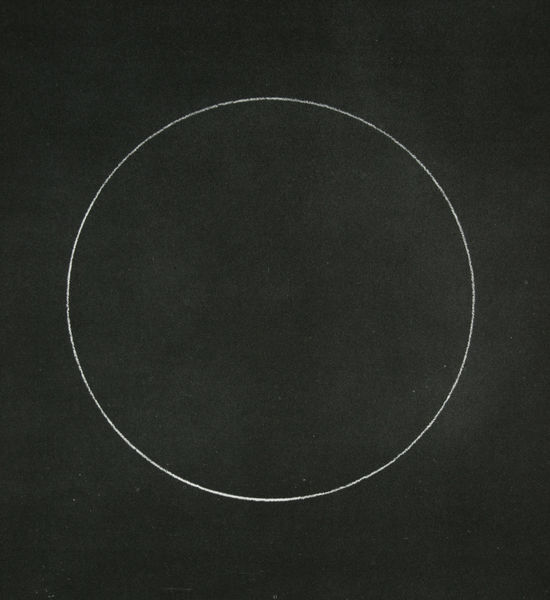
Titel: Geometric Figure - Installation Saalfield Residence, New York
Künstler: Sol Lewitt
Standort: New York
Institution: Privatsammlung
Schlagwörter: dunkel, gemälde, schatten, weiß, grau, hell, kreide, licht, schwarz, zeichnung, ebene, sonne, kontrast, kreis, rund, düster, abstrakt, fläche, modern, linien, tafel, ring, striche, mond, linie, form, loch, schwarzweiß, strich, kugel, geometrisch, hel, zentral, usa, sol, geometrie, lewitt, kreid, unendlichkeit, sol lewitt, geometrische form, gleichmäßig, scheiß, kreidekreis, sonner, vollkommenheit